RGB frame:
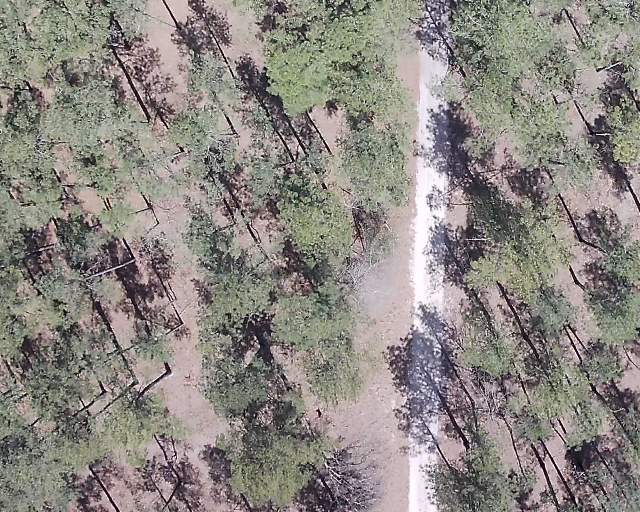
Thermal frame:
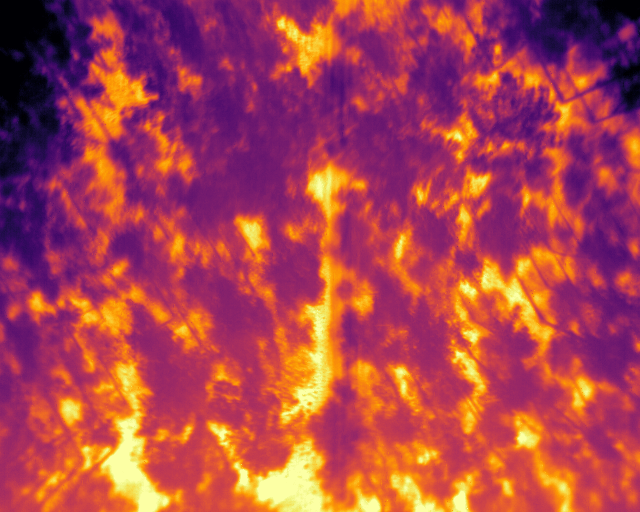
Captured: 2026-02-27 02:38:33
Pixels at or above 80 °C: 0 (fraction of frame: 0)